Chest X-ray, PA view. Patient: 37 years old, sex M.
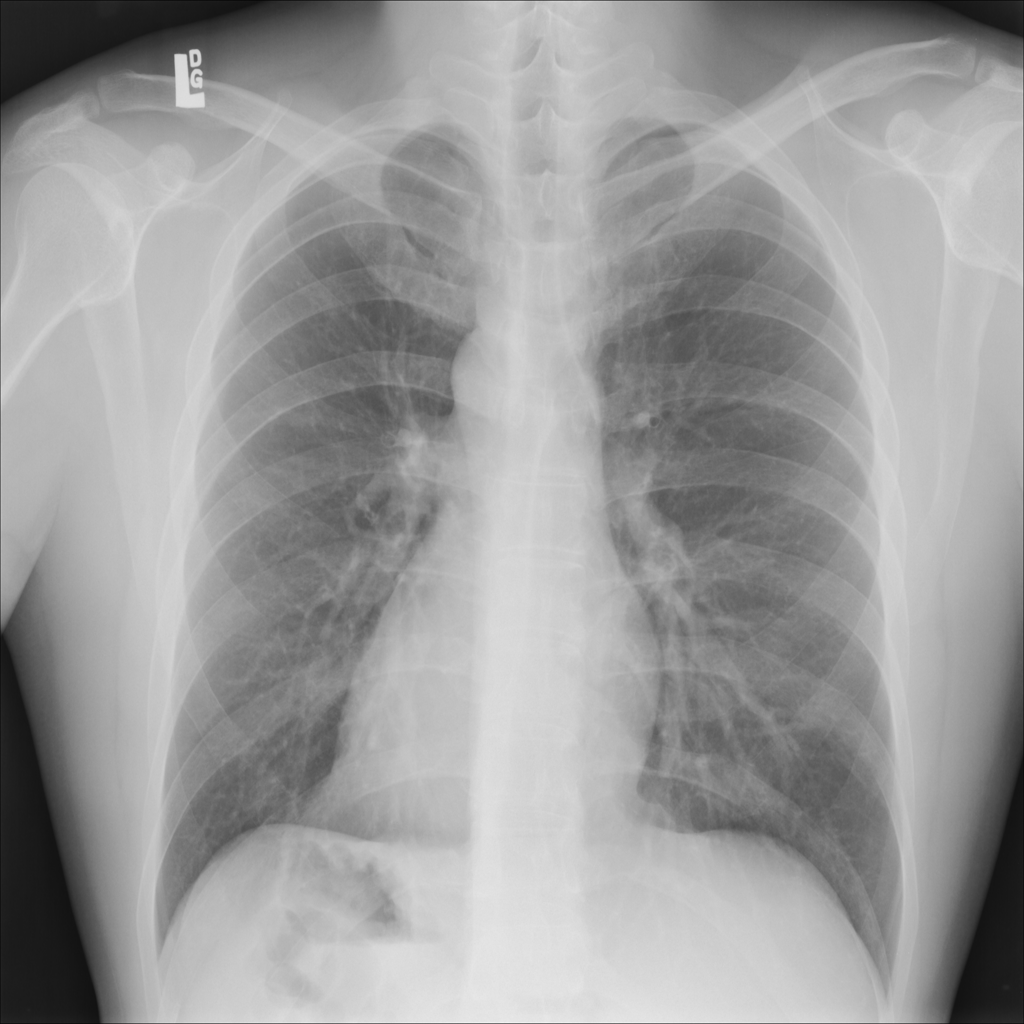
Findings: No Finding